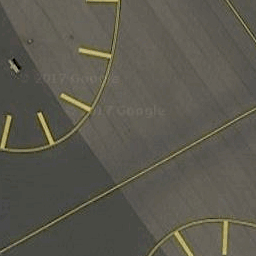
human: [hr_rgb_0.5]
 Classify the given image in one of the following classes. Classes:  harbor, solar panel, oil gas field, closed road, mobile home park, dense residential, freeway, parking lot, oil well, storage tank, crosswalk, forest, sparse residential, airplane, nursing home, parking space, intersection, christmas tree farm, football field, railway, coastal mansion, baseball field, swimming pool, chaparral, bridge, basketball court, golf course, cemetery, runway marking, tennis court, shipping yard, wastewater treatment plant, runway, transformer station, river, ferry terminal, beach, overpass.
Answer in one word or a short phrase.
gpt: runway marking